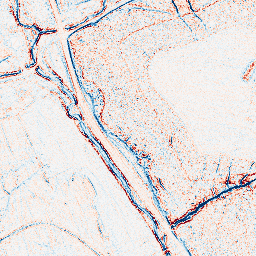
Category: edge_preserving
Decomposition family: bilateral
Decomposition parameters: d: 5
sigma_color: 100
sigma_space: 75
Upsampling method: quartic
Upsampling parameters: scale: 8
Upsampling scale: 8